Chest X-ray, PA view. Patient: 47 years old, sex F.
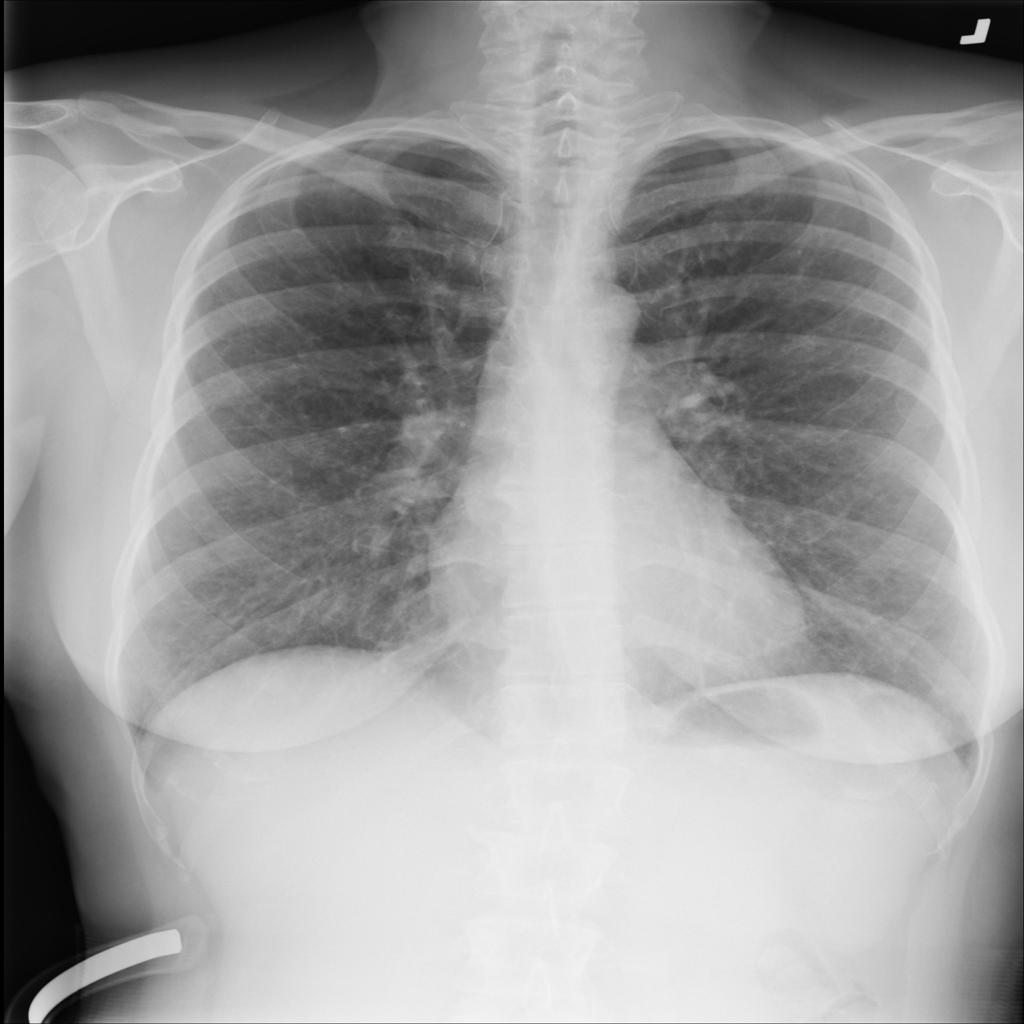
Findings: No Finding